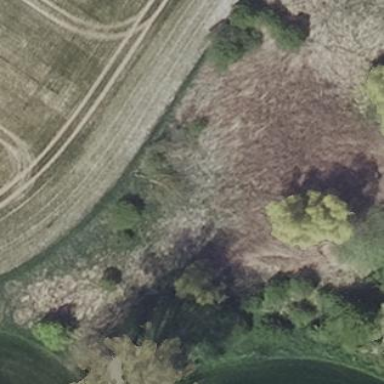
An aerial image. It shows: Wet meadow in wetland area.